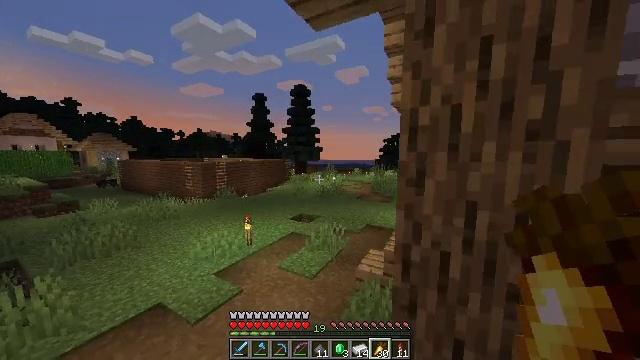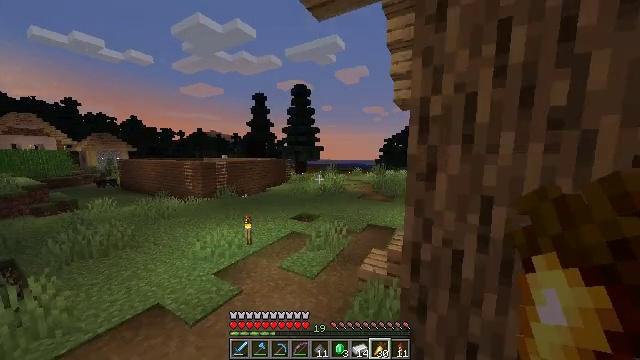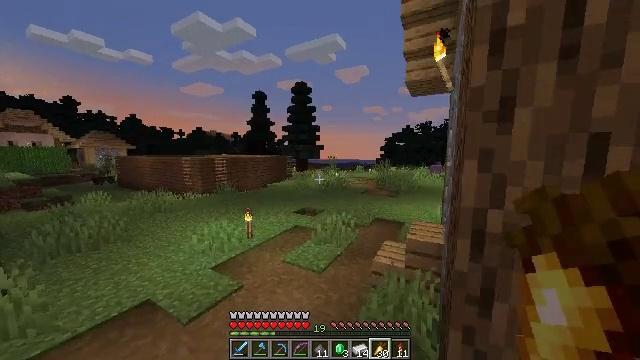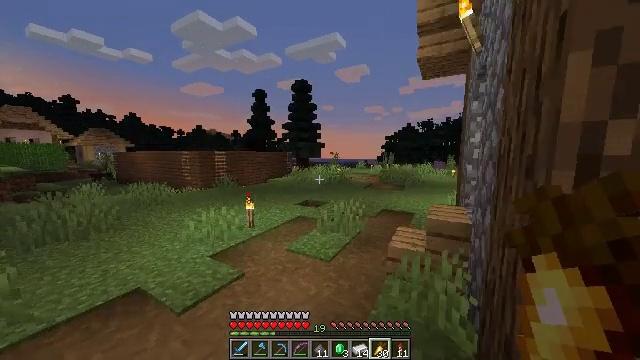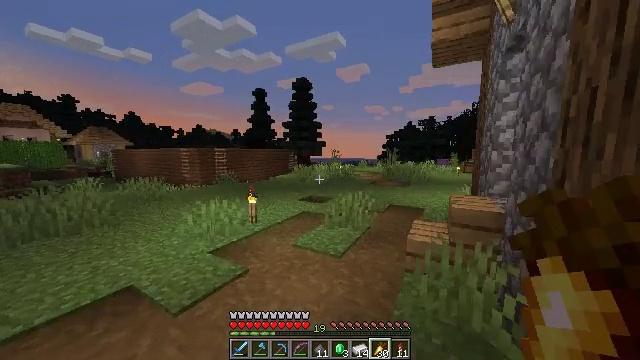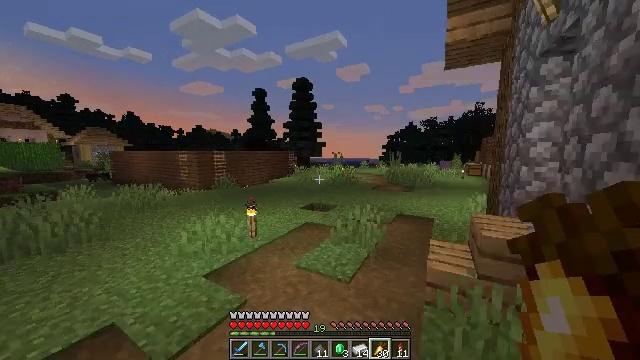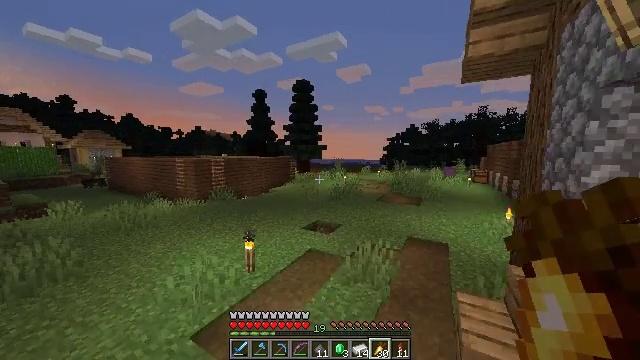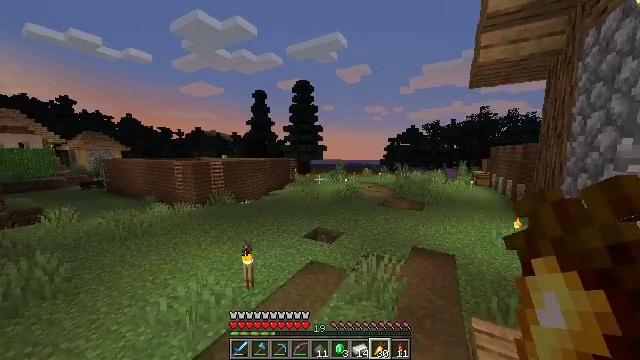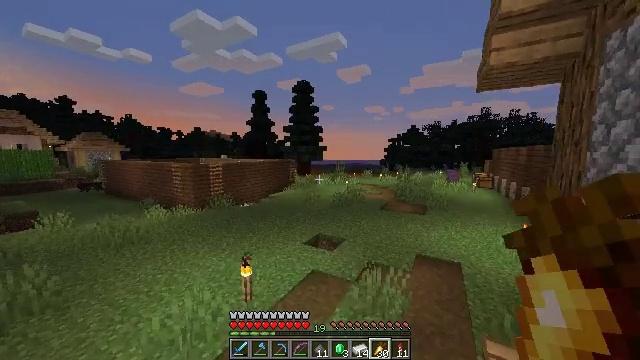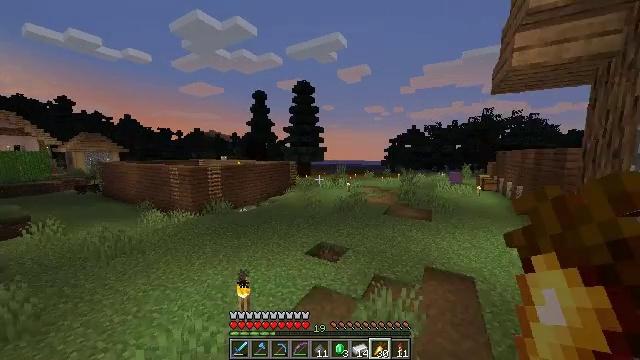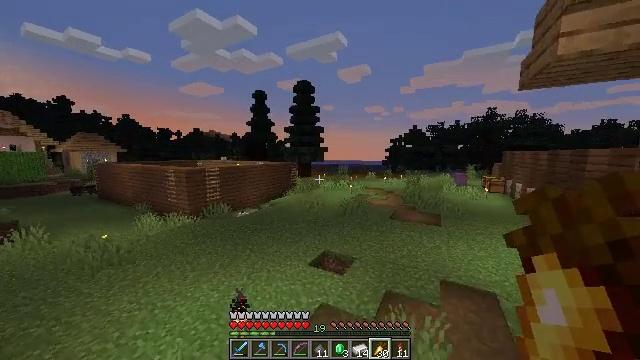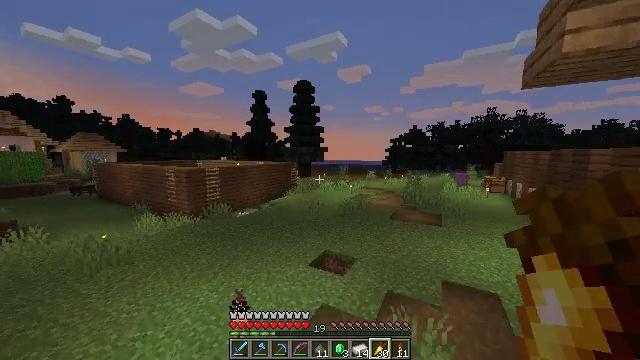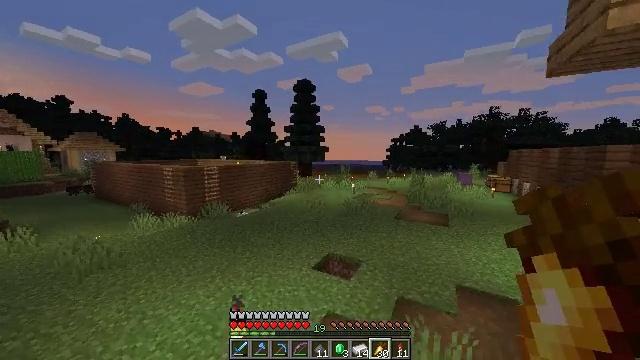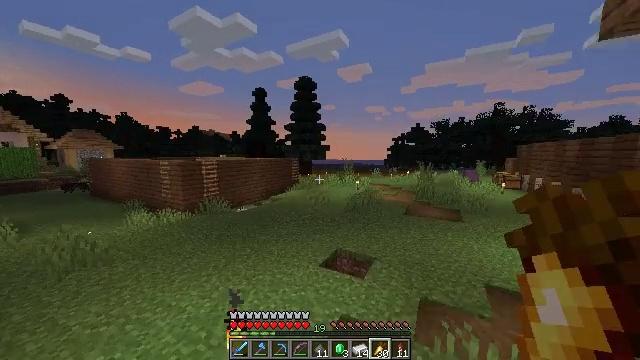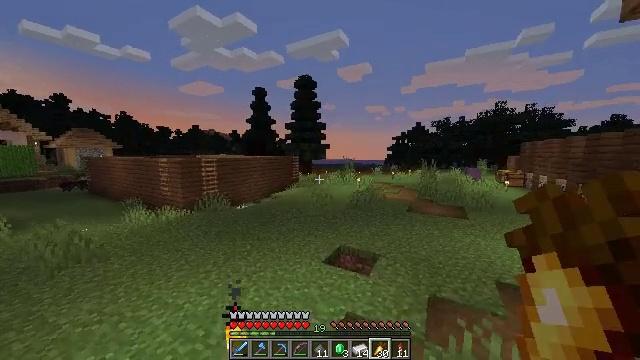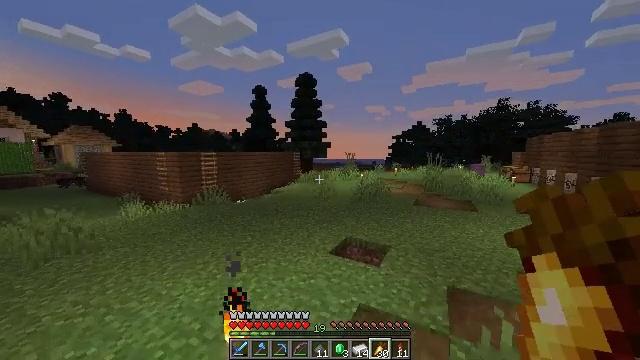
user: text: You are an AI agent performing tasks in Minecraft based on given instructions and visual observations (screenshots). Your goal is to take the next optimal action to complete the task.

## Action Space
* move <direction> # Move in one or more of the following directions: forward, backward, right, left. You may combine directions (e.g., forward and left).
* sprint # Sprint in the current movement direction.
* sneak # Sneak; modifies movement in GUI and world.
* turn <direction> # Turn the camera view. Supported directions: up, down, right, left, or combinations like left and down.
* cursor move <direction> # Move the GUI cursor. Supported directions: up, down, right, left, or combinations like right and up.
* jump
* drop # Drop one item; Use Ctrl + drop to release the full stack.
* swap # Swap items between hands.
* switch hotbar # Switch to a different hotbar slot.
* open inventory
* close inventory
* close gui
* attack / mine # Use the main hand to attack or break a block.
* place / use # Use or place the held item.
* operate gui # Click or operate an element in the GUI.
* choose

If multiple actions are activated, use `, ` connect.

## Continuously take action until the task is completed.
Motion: motion action
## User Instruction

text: Craft a firework rocket using the crafting grid.
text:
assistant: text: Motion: move forward and move left, sprint, jump
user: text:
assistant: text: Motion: move forward and move left, sprint, jump
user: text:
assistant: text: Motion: move forward and move left, sprint, jump
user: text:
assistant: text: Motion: move forward and move left, sprint, jump
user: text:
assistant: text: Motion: move forward, sprint, jump
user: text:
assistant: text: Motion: move forward, sprint, jump
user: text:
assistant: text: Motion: move forward, jump
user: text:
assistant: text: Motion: move forward, jump
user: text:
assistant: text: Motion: move forward and move left, sprint, jump
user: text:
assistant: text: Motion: move forward and move left, sprint, jump
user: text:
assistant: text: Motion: move forward and move left, sprint, jump
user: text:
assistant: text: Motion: move forward and move left, sprint, jump
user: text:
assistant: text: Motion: move forward and move left, sprint, jump
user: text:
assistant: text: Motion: move forward and move left, jump
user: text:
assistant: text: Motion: move forward and move left, sprint, jump
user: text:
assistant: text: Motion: move forward and move left, sprint, jump
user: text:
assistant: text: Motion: move forward, sprint, jump
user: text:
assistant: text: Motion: move forward, sprint, jump
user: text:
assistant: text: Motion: move forward, jump
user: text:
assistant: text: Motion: move forward, jump
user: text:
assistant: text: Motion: move forward, jump
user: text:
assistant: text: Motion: move forward, jump
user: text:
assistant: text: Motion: move forward, jump
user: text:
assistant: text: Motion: move forward and move right, jump
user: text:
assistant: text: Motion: move forward and move right, jump
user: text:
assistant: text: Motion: move forward and move right, jump
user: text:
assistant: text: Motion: move forward and move right, jump
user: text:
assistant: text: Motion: move forward and move right, jump
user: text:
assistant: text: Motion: move forward and move right, jump
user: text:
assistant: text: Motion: move forward and move right, jump